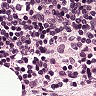
Metastatic tissue present: no